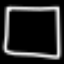
Label: square